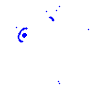
Particle: proton